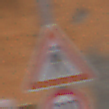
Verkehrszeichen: FussgaengerLinks
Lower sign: Geschwindigkeit30
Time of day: Midday
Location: Outdoor (Urban)
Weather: Overcast
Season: NotSpecified
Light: Natural